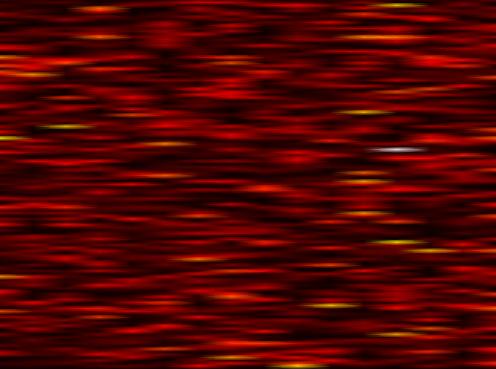
Label: OFDM